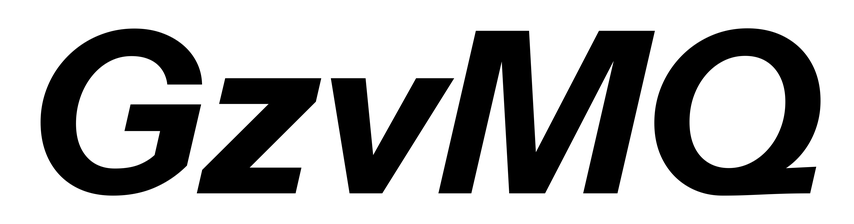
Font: InstrumentSans-Italic_Bold_Italic